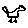
Label: bird